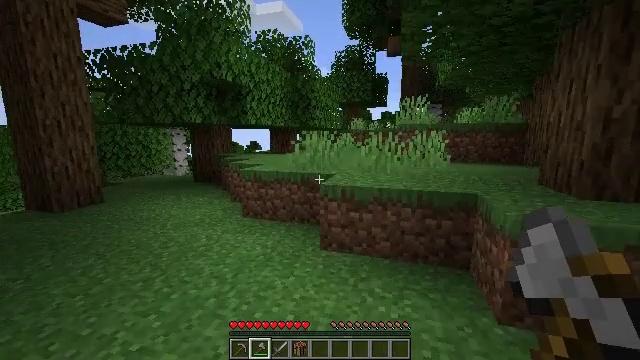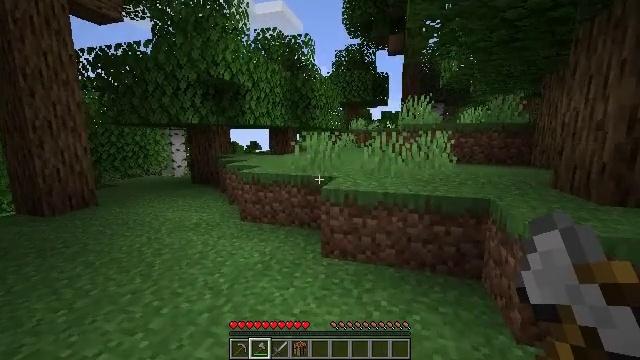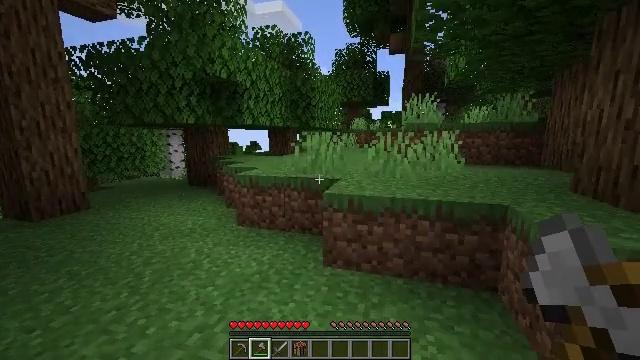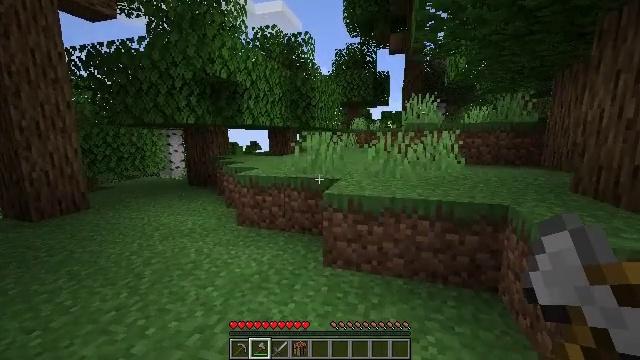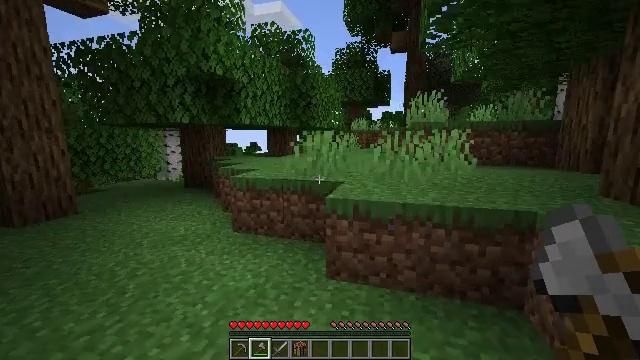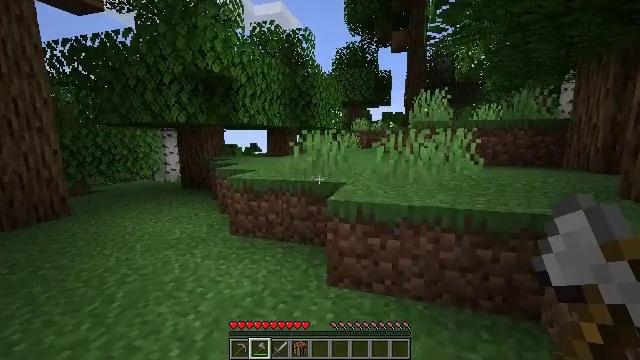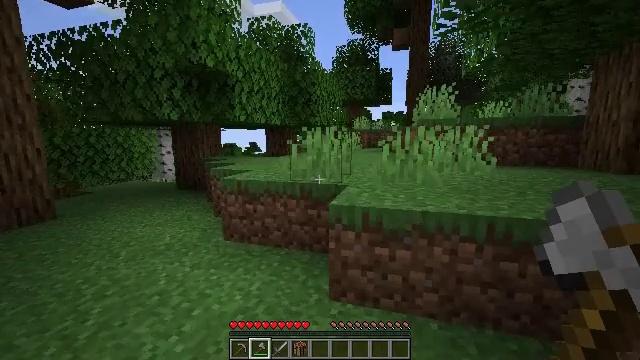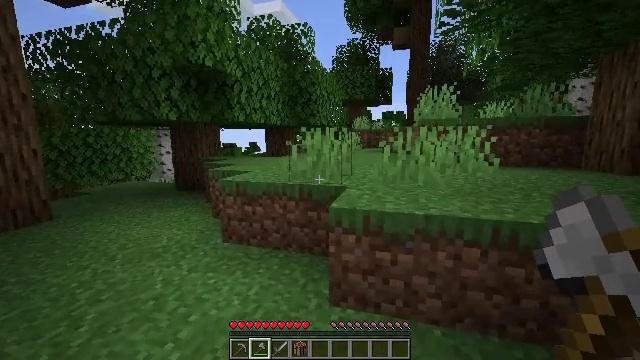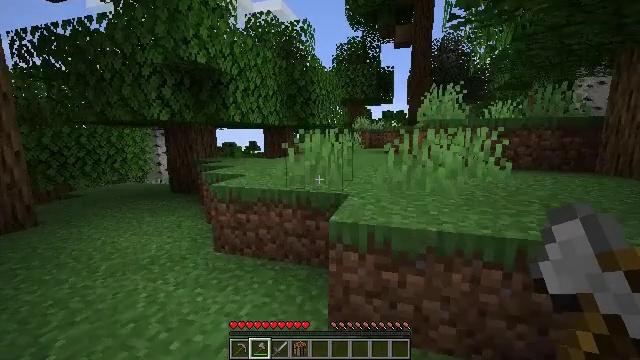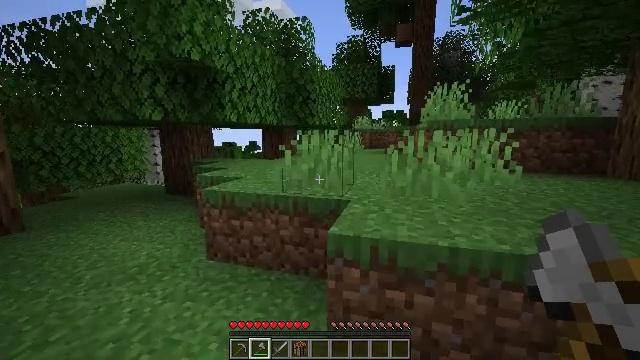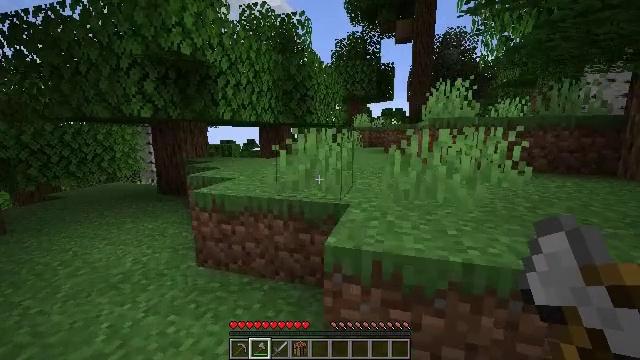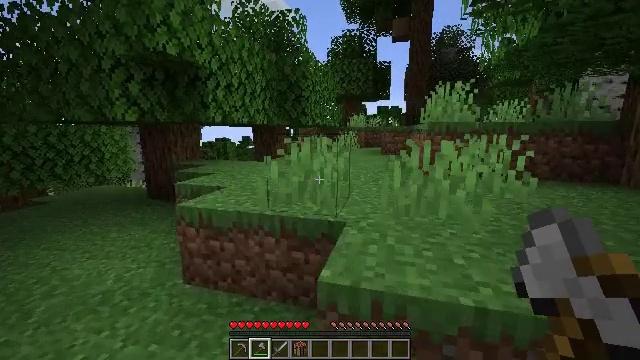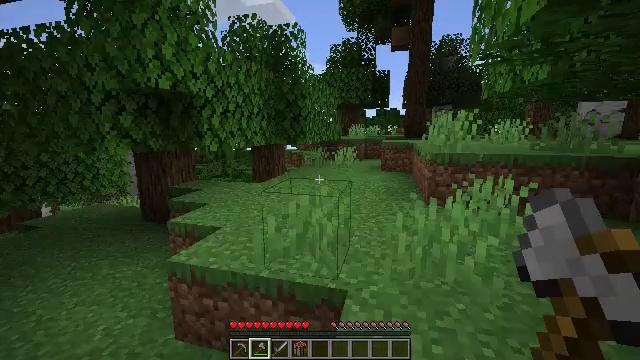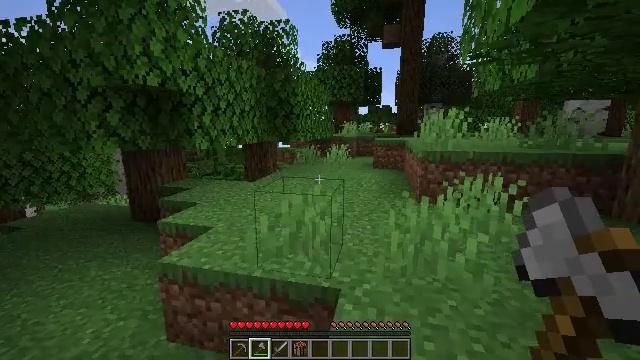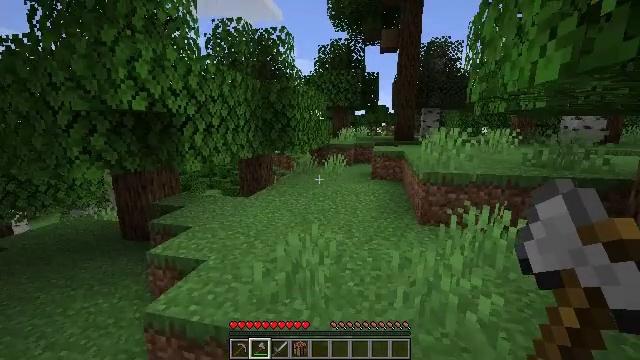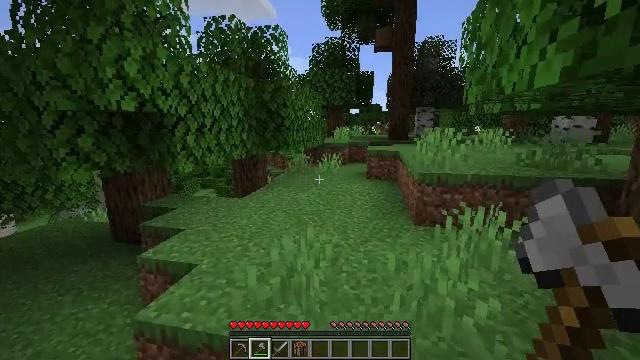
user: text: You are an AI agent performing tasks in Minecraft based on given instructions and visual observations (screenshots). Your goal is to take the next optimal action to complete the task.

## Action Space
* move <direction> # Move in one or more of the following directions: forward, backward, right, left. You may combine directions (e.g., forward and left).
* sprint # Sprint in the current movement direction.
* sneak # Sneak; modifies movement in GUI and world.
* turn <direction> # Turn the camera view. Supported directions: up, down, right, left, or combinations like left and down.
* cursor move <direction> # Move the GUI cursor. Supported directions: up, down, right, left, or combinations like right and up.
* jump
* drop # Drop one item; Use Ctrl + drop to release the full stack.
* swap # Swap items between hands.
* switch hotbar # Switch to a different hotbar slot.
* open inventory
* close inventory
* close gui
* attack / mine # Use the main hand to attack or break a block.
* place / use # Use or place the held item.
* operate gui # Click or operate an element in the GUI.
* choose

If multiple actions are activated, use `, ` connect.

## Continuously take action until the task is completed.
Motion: motion action
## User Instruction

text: Gather the beautiful lily of the valley.
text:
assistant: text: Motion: move forward
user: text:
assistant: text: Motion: move forward
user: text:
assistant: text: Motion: move forward
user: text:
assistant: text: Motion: move forward
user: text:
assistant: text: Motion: move forward
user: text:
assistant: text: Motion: move forward
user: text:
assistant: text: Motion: move forward
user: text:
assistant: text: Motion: move forward
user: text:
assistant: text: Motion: move forward
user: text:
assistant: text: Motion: move forward
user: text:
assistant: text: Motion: move forward, jump
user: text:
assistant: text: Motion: move forward, jump
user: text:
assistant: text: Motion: move forward, turn right, jump
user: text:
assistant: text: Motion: move forward, jump
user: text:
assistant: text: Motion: move forward, turn right
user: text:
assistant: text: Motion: move forward, turn right
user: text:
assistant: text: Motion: move forward
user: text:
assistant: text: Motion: move forward, attack / mine
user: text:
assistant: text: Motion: move forward, turn right and down, attack / mine
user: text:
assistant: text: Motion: move forward, turn right and down, attack / mine
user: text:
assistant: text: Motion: move forward, attack / mine
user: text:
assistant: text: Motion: move forward
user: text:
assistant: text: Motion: move forward
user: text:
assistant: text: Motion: move forward
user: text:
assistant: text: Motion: move forward
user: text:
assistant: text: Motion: move forward, jump
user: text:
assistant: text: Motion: move forward, jump
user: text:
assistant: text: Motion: move forward, jump
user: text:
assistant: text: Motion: move forward
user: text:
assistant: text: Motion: move forward